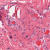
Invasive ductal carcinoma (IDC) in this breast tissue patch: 0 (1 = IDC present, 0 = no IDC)